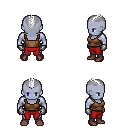
a pixel art fantasy rpg character, male body template, dark elf, purple skin, brown pirate shirt, red pants, white short mohawk hairstyle, metal gloves, maroon shoes, four views (front, back, left, right), 2x2 character sprite sheet, small pixel art, hard edges, no anti-aliasing